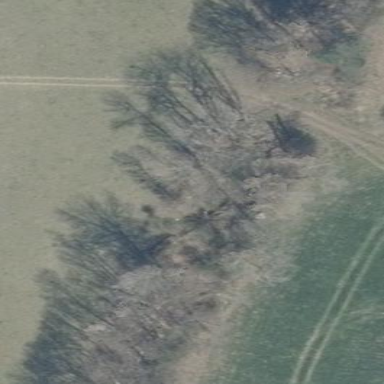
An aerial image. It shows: Forest with broadleaved trees that are deciduous.